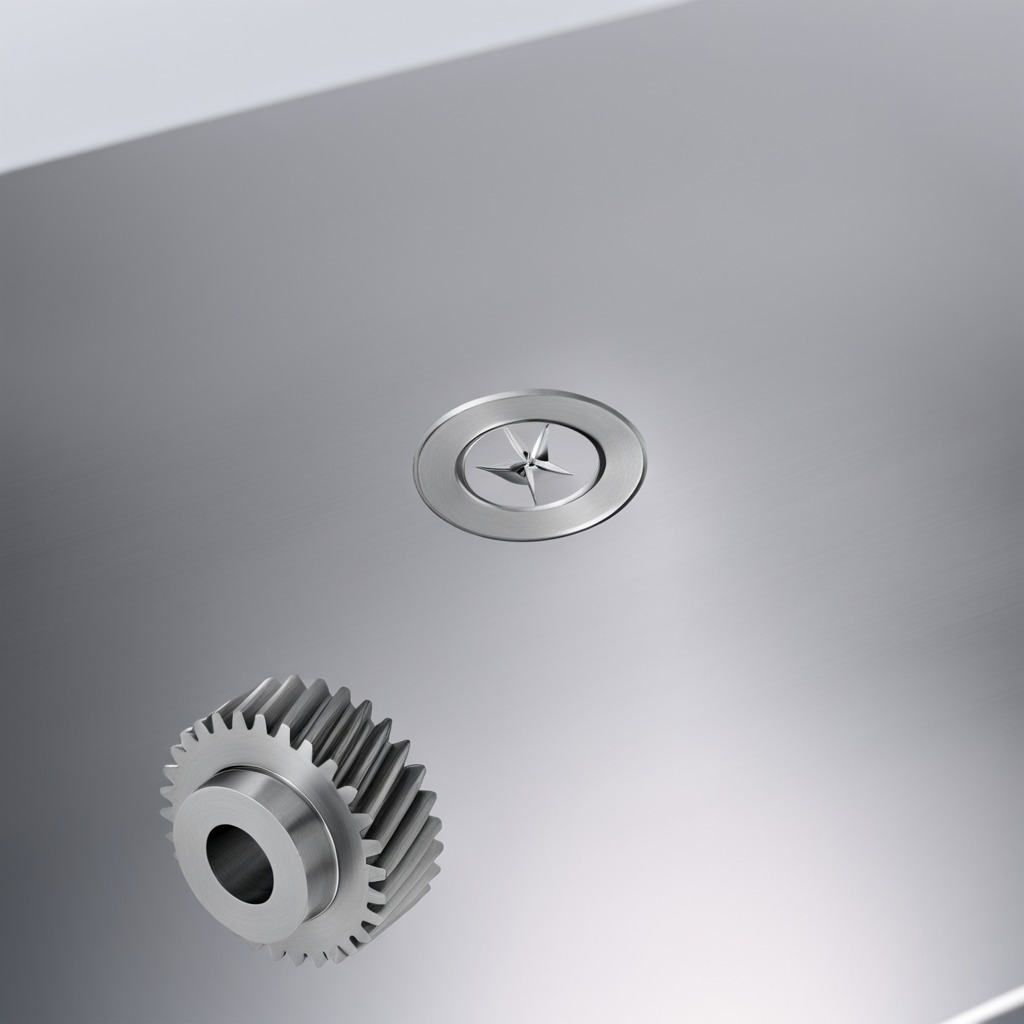
A steel gear with teeth is lying on the stainless steel table.